Question: Trying to make a fix in a pre-existing project with Alamofire but I am getting an error.
The code in question is:
'''
Alamofire.request(.GET, "https://www.domain.com/demo-mobile-images/dogs-blue.jpg" ).response { (request, response, data , error) in
tableViewCell.backgroundImageView.image = UIImage(data: data, scale:1)
}
'''
but I get error:
'''
Cannot invoke 'response' with an argument list of type '((_, _, _, _) -> _)'
'''
It looks like what I'm trying to call is really standard and I'm not sure what the error msg is telling me. The '_' I thought means unnamed parameters.
How would I download an image via Alamofire?
# edit 1 - here's a screenshot of the error
can Cmd + Click and "Open Image In New Tab" to get full-sized image

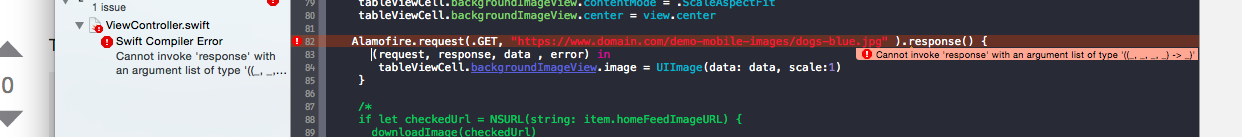
Answer: Try this:
'''
Alamofire.request(.GET, imageURL).response() {
(_, _, data, _) in
let image = UIImage(data: data! as! NSData)
tableViewCell.backgroundImageView.image = image
}
'''
Response need to be called with empty parameters and a completion handler.